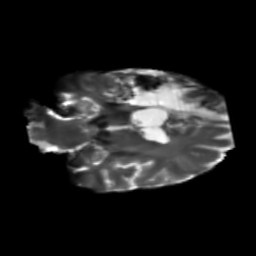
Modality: T2w
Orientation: coronal
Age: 49
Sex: male
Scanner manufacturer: siemens
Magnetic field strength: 3 T
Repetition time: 5.25 s
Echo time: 0.08 s